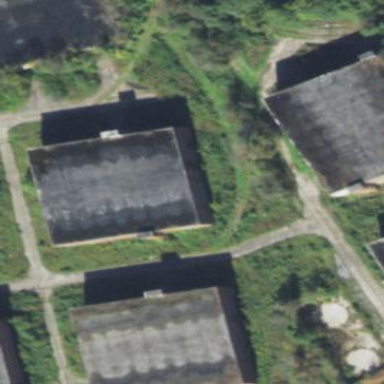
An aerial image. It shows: Abandoned building.